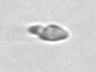
Label: Katodinium_or_Torodinium